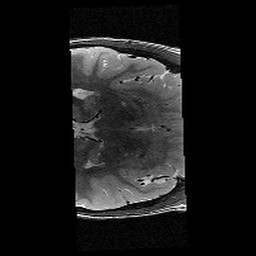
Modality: T2w
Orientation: axial
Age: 11
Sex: male
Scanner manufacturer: siemens
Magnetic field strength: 3 T
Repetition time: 9.23 s
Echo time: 0.067 s